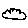
Label: cloud